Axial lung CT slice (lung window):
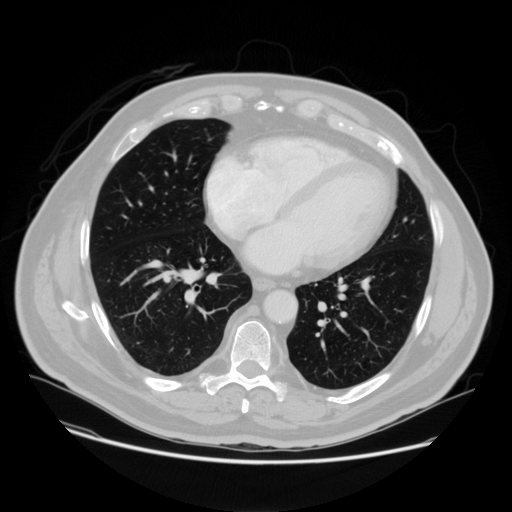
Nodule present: no